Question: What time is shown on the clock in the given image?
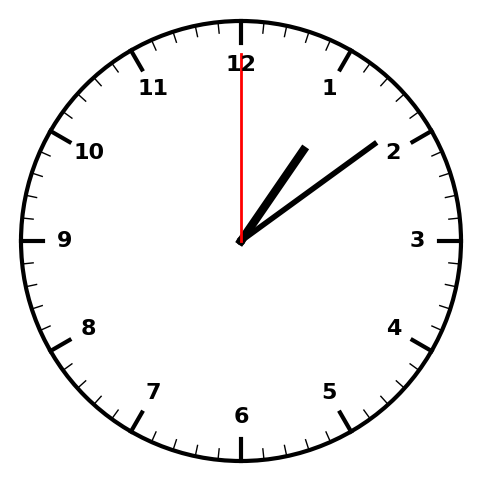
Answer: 01:09:00